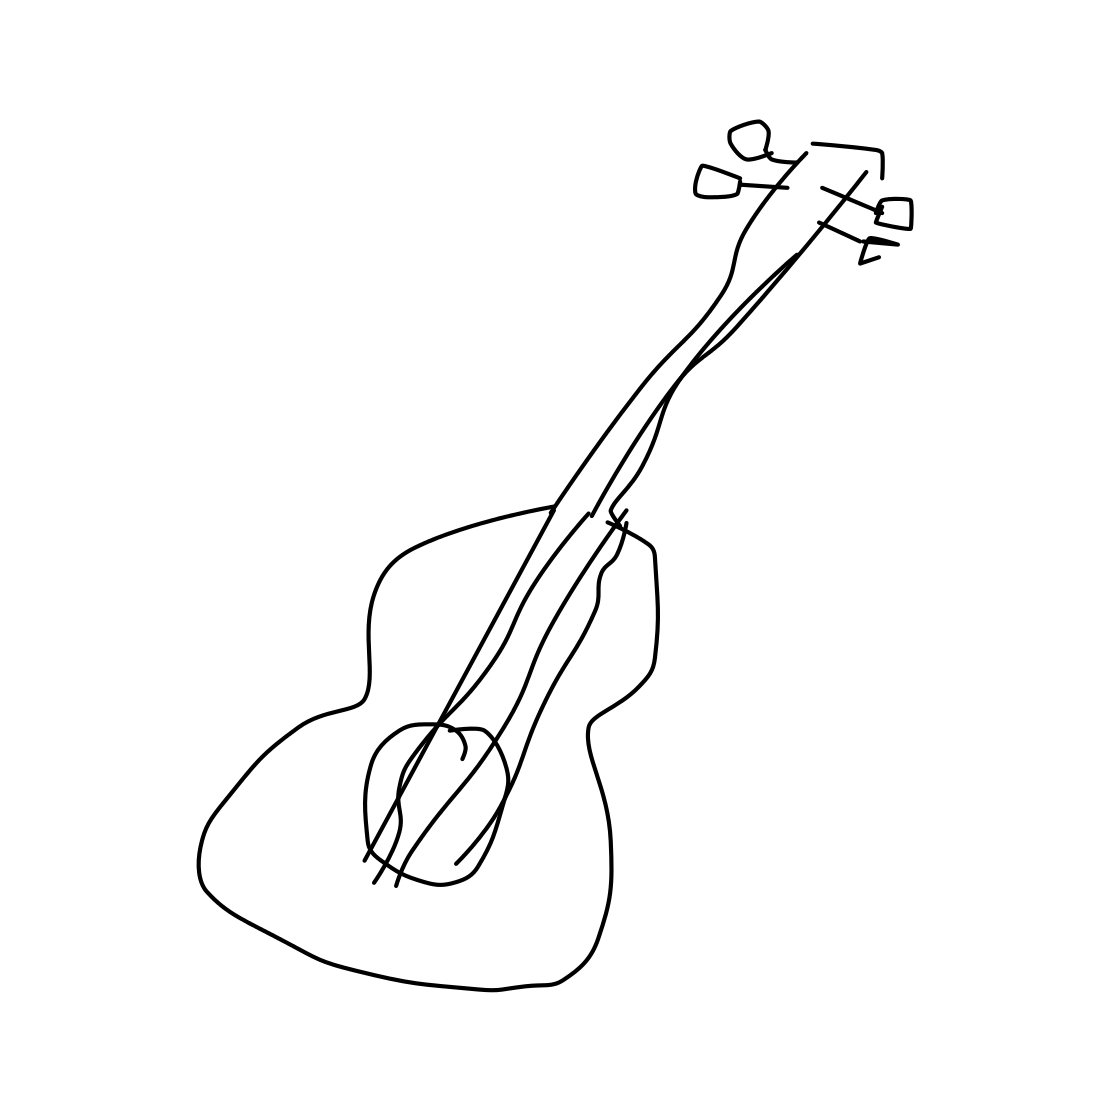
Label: guitar